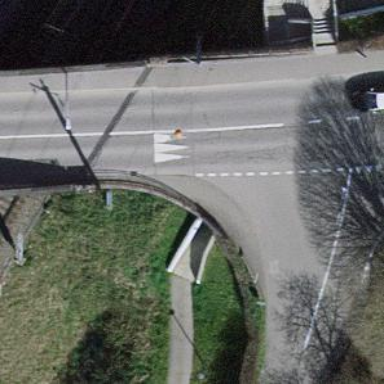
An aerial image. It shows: Footway passing through tunnel.